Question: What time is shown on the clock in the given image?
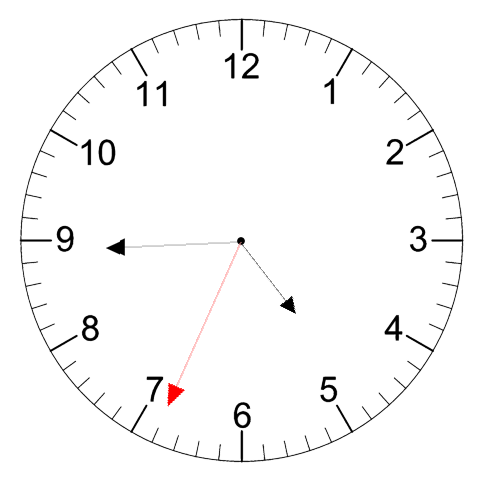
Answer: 04:44:34